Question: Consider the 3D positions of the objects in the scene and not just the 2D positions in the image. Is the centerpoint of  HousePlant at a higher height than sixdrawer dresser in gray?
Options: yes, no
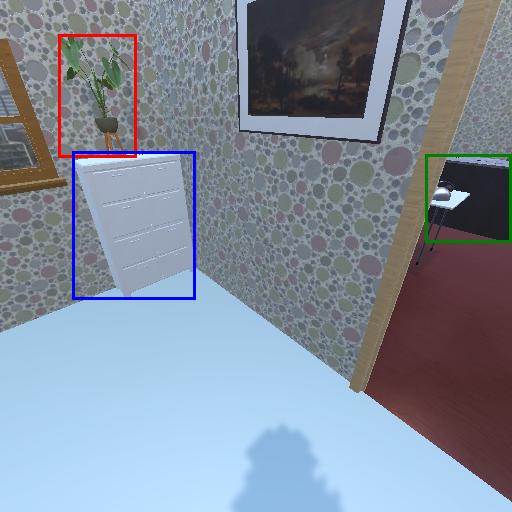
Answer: yes